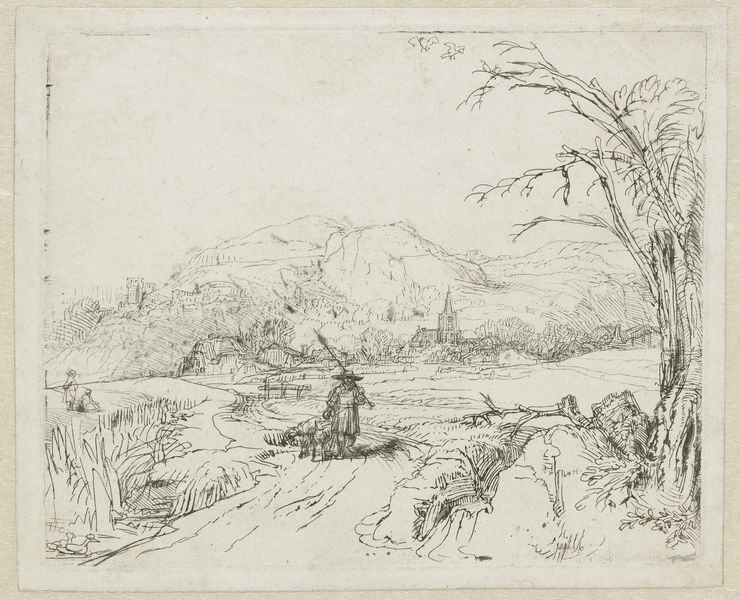
Titel: Landschap met schaapherder en hond
Künstler: Rembrandt Harmensz. van Rijn
Standort: Amsterdam
Institution: Rijksmuseum
Schlagwörter: church, hat, people, white, black, gray, brown, plant, man, rocks, sky, tree, building, field, hill, hills, landscape, mountain, water, horizon, houses, roofs, village, grass, river, path, road, drawing, shadow, animals, illustration, sketch, walking, pen, bridge, fence, town, leaves, trunk, ink, buildings, pencil, farm, farmer, branches, figure, fields, spire, steeple, land, tan, branch, stick, shepherd, staff, chapel, spear, labor, twigs, limb, thatched roof, fance, ow, drag